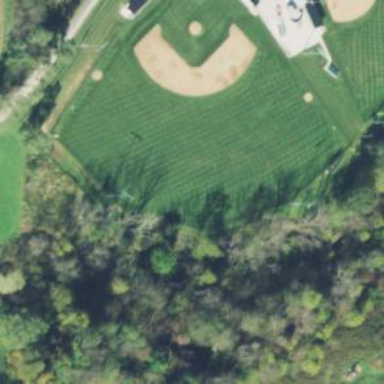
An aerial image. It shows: Baseball pitch for leisure land activities.